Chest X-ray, PA view. Patient: 64 years old, sex M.
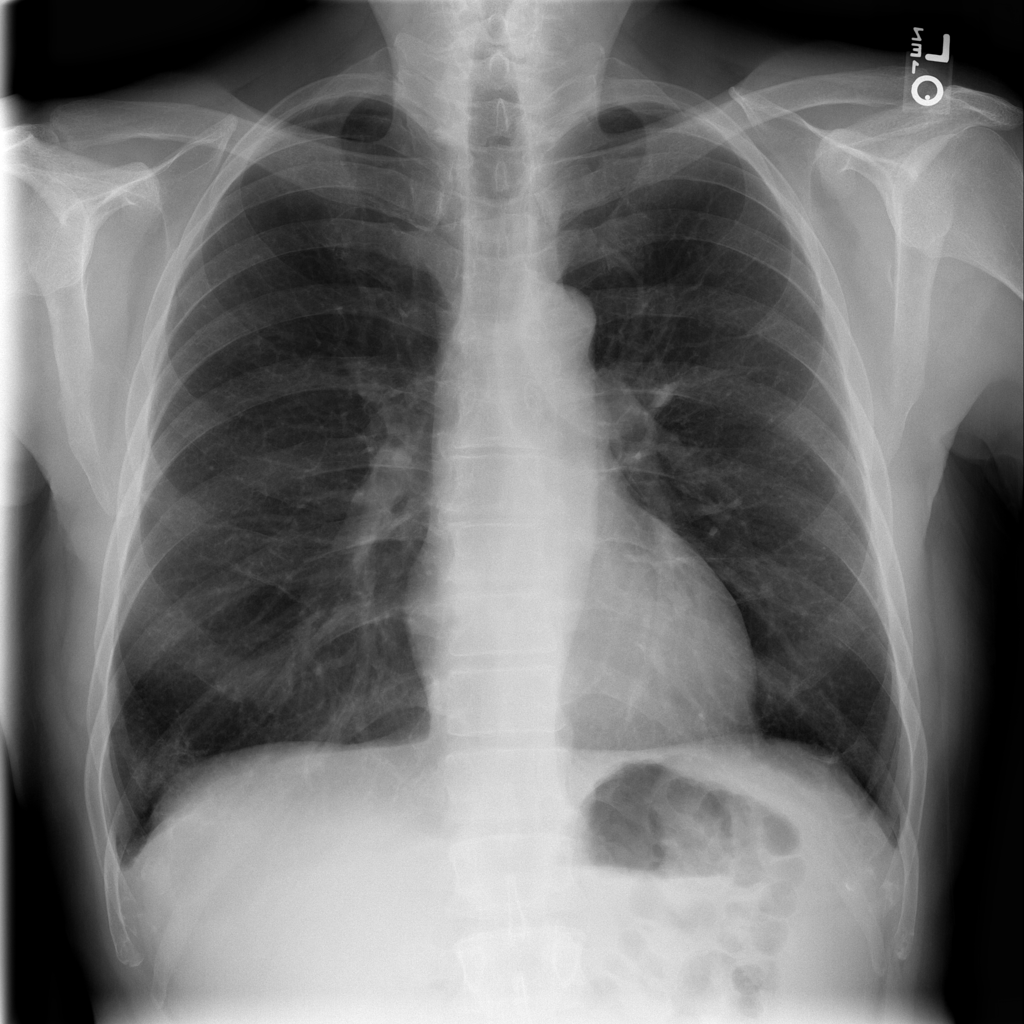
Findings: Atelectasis